Interaction volume radius: 5 \u00c5
Interaction volume height: 10 \u00c5
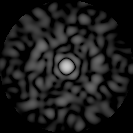
Disorder parameter: 0.7916